Question: Here's my issue:

I'm basically creating a drop-down menu when an element in a JTree is right clicked, problem is that JTree is inside a JScrollPane and the more scrolled the pane becomes, the further off my popup menu goes.
The right click fires a MouseEvent which gets intercepted in the following code, the results of which is to create a new popup menu.
'''
@Override
public void mouseClicked(MouseEvent e) {
if (SwingUtilities.isRightMouseButton(e)) {
int row = tree.getClosestRowForLocation(e.getX(), e.getY());
tree.setSelectionRow(row);
TreePath path = tree.getPathForRow(row);
DefaultMutableTreeNode node = (DefaultMutableTreeNode) path.getLastPathComponent();
// If this object is a Search...
if(node.getUserObject().getClass() == Search.class) {
jp = new ItemEditPopUpMenu(tree, row, true);
} else {
jp = new ItemEditPopUpMenu(tree, row, false);
}
jp.show(this, e.getX(), e.getY());
}
}
'''
As you can see, all I'm doing is grabbing the position from the MouseEvent and using it as the location in which the popup menu is to be created in the following line:
'''
jp.show(this, e.getX(), e.getY());
'''
Now it's been brought to my attention that this is a relative position to the element that sent the event, and that explains the issue, the JScrollPanel gets offset from the JFrame when it is scrolled, the question is how can I tell how far?
I just don't know and that's what I need help with. Thanks so much in advance!
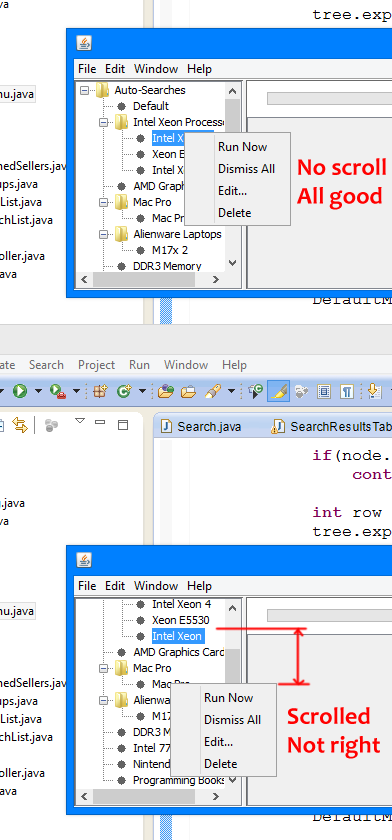
Answer: I don't seem to have an issue.
If I use the view ports "view" as the reference to the popup, the popup shows exactly where the mouse clicked.
I can only imagine that you are not passing the reference to the tree to the popup...

I thought it was going to be a mess of point conversions, but as it turns out, it was simple as can be...
'''
import java.awt.BorderLayout;
import java.awt.Color;
import java.awt.Container;
import java.awt.Dimension;
import java.awt.EventQueue;
import java.awt.Graphics;
import java.awt.Graphics2D;
import java.awt.Point;
import java.awt.event.MouseAdapter;
import java.awt.event.MouseEvent;
import java.util.ArrayList;
import java.util.List;
import javax.swing.JFrame;
import javax.swing.JLabel;
import javax.swing.JPanel;
import javax.swing.JPopupMenu;
import javax.swing.JScrollPane;
import javax.swing.SwingUtilities;
import javax.swing.UIManager;
import javax.swing.UnsupportedLookAndFeelException;
public class TestScrollPane {
public static void main(String[] args) {
new TestScrollPane();
}
public TestScrollPane() {
EventQueue.invokeLater(new Runnable() {
@Override
public void run() {
try {
UIManager.setLookAndFeel(UIManager.getSystemLookAndFeelClassName());
} catch (ClassNotFoundException | InstantiationException | IllegalAccessException | UnsupportedLookAndFeelException ex) {
}
JFrame frame = new JFrame("Testing");
frame.setDefaultCloseOperation(JFrame.EXIT_ON_CLOSE);
frame.setLayout(new BorderLayout());
frame.add(new JScrollPane(new TestPane()));
frame.pack();
frame.setLocationRelativeTo(null);
frame.setVisible(true);
}
});
}
public class TestPane extends JPanel {
private List<Point> points;
private JPopupMenu pm;
public TestPane() {
pm = new JPopupMenu();
pm.add(new JLabel("Suprise"));
points = new ArrayList<>(3);
addMouseListener(new MouseAdapter() {
@Override
public void mouseClicked(MouseEvent e) {
Point p = e.getPoint();
points.clear();
points.add(p);
// View port
Container parent = getParent();
Point pp = SwingUtilities.convertPoint(TestPane.this, p, parent);
points.add(pp);
// ScrollPane...
parent = parent.getParent();
Point ppp = SwingUtilities.convertPoint(TestPane.this, p, parent);
points.add(ppp);
pm.show(TestPane.this, p.x, p.y);
repaint();
}
});
}
@Override
public Dimension getPreferredSize() {
return new Dimension(1000, 1000);
}
@Override
protected void paintComponent(Graphics g) {
super.paintComponent(g);
Graphics2D g2d = (Graphics2D) g.create();
if (points.size() == 3) {
g2d.setColor(Color.RED);
Point p = points.get(0);
g2d.fillOval(p.x - 2, p.y - 2, 4, 4);
g2d.setColor(Color.GREEN);
p = points.get(1);
g2d.fillOval(p.x - 2, p.y - 2, 4, 4);
g2d.setColor(Color.BLUE);
p = points.get(2);
g2d.fillOval(p.x - 2, p.y - 2, 4, 4);
}
g2d.dispose();
}
}
}
'''
Just to be sure I wasn't missing something, here's a version using a 'JTree'

(You can ditch the custom cell rendering for testing, this was some scrap code I had laying around)
'''
import java.awt.BorderLayout;
import java.awt.Color;
import java.awt.Component;
import java.awt.EventQueue;
import java.awt.event.MouseAdapter;
import java.awt.event.MouseEvent;
import java.io.IOException;
import java.util.Random;
import javax.imageio.ImageIO;
import javax.swing.ImageIcon;
import javax.swing.JFrame;
import javax.swing.JLabel;
import javax.swing.JPanel;
import javax.swing.JPopupMenu;
import javax.swing.JScrollPane;
import javax.swing.JTree;
import javax.swing.UIManager;
import javax.swing.tree.DefaultMutableTreeNode;
import javax.swing.tree.DefaultTreeCellRenderer;
import javax.swing.tree.DefaultTreeModel;
public class TestCustomTreeNode {
public static void main(String args[]) {
new TestCustomTreeNode();
}
private JPopupMenu pm;
public TestCustomTreeNode() {
EventQueue.invokeLater(new Runnable() {
@Override
public void run() {
try {
UIManager.setLookAndFeel(UIManager.getSystemLookAndFeelClassName());
} catch (Exception ex) {
}
pm = new JPopupMenu();
pm.add(new JLabel("Suprise"));
JFrame f = new JFrame("JTree Sample");
f.setDefaultCloseOperation(JFrame.EXIT_ON_CLOSE);
JPanel pnlMain = new JPanel(new BorderLayout());
pnlMain.setBackground(Color.white);
createTree(pnlMain);
f.setContentPane(new JScrollPane(pnlMain));
f.setSize(300, 200);
f.setVisible(true);
}
});
}
private void createTree(JPanel pnlMain) {
Employee bigBoss = new Employee(Employee.randomName(), true);
Employee[] level1 = new Employee[5];
bigBoss.employees = level1;
for (int i = 0; i < level1.length; i++) {
level1[i] = new Employee(Employee.randomName(), true);
}
for (int i = 0; i < level1.length; i++) {
Employee employee = level1[i];
if (employee.isBoss) {
int count = 5;
employee.employees = new Employee[count];
for (int j = 0; j < employee.employees.length; j++) {
employee.employees[j] = new Employee(Employee.randomName(), false);
}
}
}
CustomTreeNode root = new CustomTreeNode(loadResource("/pirate.png"), bigBoss);
root.setUserObject("Root");
DefaultTreeModel model = new DefaultTreeModel(root);
for (Employee employee : bigBoss.employees) {
CustomTreeNode boss = new CustomTreeNode(loadResource("/angel.png"), employee);
root.add(boss);
if (employee.isBoss) {
for (Employee employee1 : employee.employees) {
CustomTreeNode emp = new CustomTreeNode(loadResource("/devil.png"), employee1);
boss.add(emp);
}
}
}
JTree tree = new JTree(model);
tree.setCellRenderer(new CustomeTreeCellRenderer());
pnlMain.add(tree, BorderLayout.CENTER);
tree.addMouseListener(new MouseAdapter() {
@Override
public void mouseReleased(MouseEvent e) {
if (e.isPopupTrigger()) {
pm.show(e.getComponent(), e.getX(), e.getY());
}
}
});
}
protected ImageIcon loadResource(String name) {
ImageIcon image = null;
try {
image = new ImageIcon(ImageIO.read(getClass().getResource(name)));
System.out.println(name + " - " + image);
} catch (IOException ex) {
ex.printStackTrace();
}
return image;
}
public static class Employee {
public String name;
public int id;
public boolean isBoss;
public Employee[] employees;
public Employee(String name, boolean isBoss) {
this.name = name;
this.isBoss = isBoss;
this.id = new Random(System.currentTimeMillis()).nextInt(Integer.MAX_VALUE);
}
@Override
public String toString() {
return this.name;
}
static String randomName() {
String chars = "abcdefghijklmnopqrstuvwxyz";
StringBuilder builder = new StringBuilder();
Random r = new Random(System.currentTimeMillis());
int length = r.nextInt(10) + 1;
for (int i = 0; i < length; i++) {
builder.append(chars.charAt(r.nextInt(chars.length())));
}
return builder.toString();
}
}
public class CustomTreeNode extends DefaultMutableTreeNode {
/**
* The icon which is displayed on the JTree object. open, close, leaf icon.
*/
private ImageIcon icon;
public CustomTreeNode(ImageIcon icon) {
this.icon = icon;
}
public CustomTreeNode(ImageIcon icon, Object userObject) {
super(userObject);
this.icon = icon;
}
public CustomTreeNode(ImageIcon icon, Object userObject, boolean allowsChildren) {
super(userObject, allowsChildren);
this.icon = icon;
}
public ImageIcon getIcon() {
return icon;
}
public void setIcon(ImageIcon icon) {
this.icon = icon;
}
}
class CustomeTreeCellRenderer extends DefaultTreeCellRenderer {
public CustomeTreeCellRenderer() {
}
@Override
public Component getTreeCellRendererComponent(JTree tree, Object value, boolean selected, boolean expanded, boolean leaf, int row, boolean hasFocus) {
// if (!leaf) {
CustomTreeNode node = (CustomTreeNode) value;
if (node.getIcon() != null) {
System.out.println(node + " - " + node.getIcon());
setClosedIcon(node.getIcon());
setOpenIcon(node.getIcon());
setLeafIcon(node.getIcon());
} else {
System.out.println(node + " - default");
setClosedIcon(getDefaultClosedIcon());
setLeafIcon(getDefaultLeafIcon());
setOpenIcon(getDefaultOpenIcon());
}
// }
super.getTreeCellRendererComponent(tree, value, selected, expanded, leaf, row, hasFocus);
return this;
}
}
}
'''
nb: You might need to change the mouse event as the popup trigger can be different for different platforms, this works just fine on Windows
From this, I can only conclude, that the component reference you are passing to 'JPopupMenu#show' is not the one that generated the mouse events.